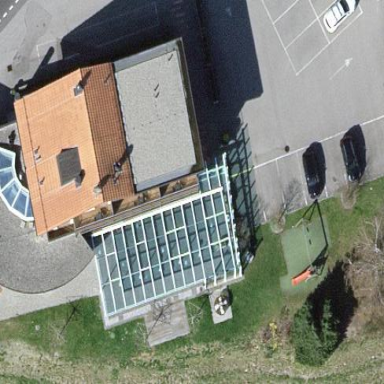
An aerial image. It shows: Restaurant building.